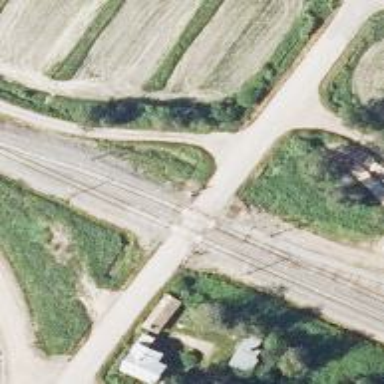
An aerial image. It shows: Rail siding with electrified contact lines.